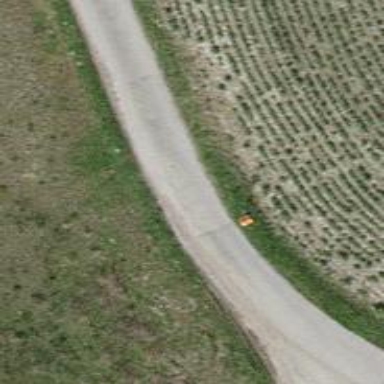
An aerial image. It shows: Orange aerial marker.